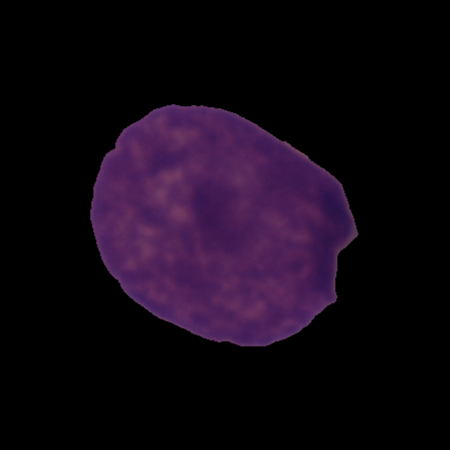
Label: cancer